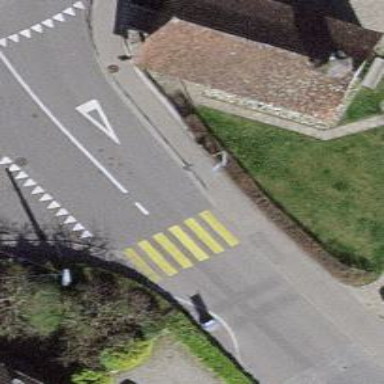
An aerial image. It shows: Uncontrolled road crossing with markings.